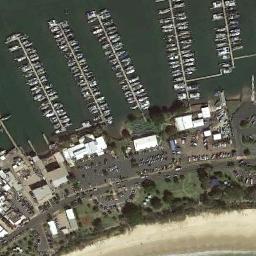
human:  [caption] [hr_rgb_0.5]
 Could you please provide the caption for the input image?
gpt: The harbor has lots of neatly docked boats and some buildings, Parking lots and green plants are on the shore .

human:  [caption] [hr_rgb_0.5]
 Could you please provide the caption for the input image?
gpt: Many buildings of different shapes are near the harbor .

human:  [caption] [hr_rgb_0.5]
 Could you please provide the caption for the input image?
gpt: The harbor was empty of boats .

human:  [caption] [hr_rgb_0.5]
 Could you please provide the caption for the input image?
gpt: Many ships moored on the sea next to the harbor next to the building and parking lot .

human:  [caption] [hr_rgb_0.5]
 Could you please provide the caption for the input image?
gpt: There are some buildings and parking lots beside the harbor .